Question: In my MVC app I have the following attribute that checks for logged on users:
'''
public override void OnActionExecuting(ActionExecutingContext filterContext)
{
....
if (filterContext.RequestContext.HttpContext.Request.IsAjaxRequest())
{
filterContext.Result = new Http403Result();
filterContext.HttpContext.Response.StatusCode = 403;
}
...
}
'''
Layout.cshtml
'''
$("body").ajaxError(
function (e, request, settings, exception) {
alert('in');
if (request.status == 403) {
window.location = '@Url.Action("LogOn", "Account", new {area = "", msg = "forbidden", returnUrl = HttpContext.Current.Request.RawUrl})' + window.location.hash;
return;
}
if (request.status == 500) {
window.location = '@Url.Action("AccessDenied", "Error")';
return;
}
if (request.status == 410) {
window.location = '@Url.Action("Deleted", "Error")';
return;
}
window.location = '@Url.Action("Index", "Error")';
});
'''
but for some reason alert("in") never gets hit even when 403 code is thrown (from ajax request):

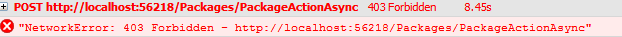
Answer: Wrap the Ajax Error event in DOM Ready function
'''
$(document).ready(function () {
$(document).ajaxError(function (e, xhr, settings) {
debugger;
});
});
'''
Or <URL>